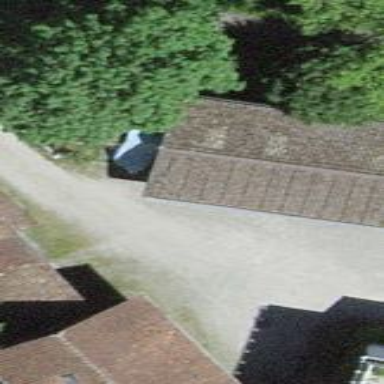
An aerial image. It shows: Garage.